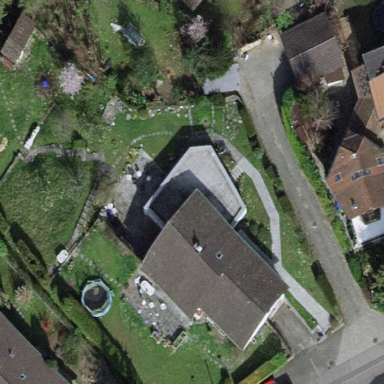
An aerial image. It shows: Garden surrounded by fence.